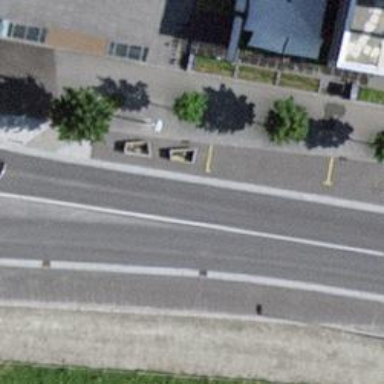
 featuring separate sidewalk and busway."